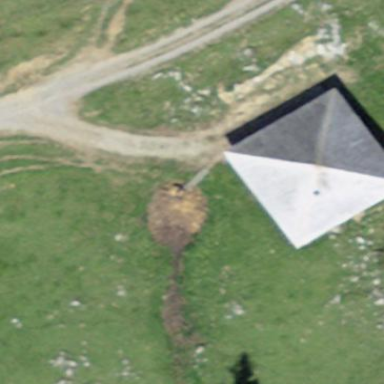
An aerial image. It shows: Farm auxiliary building.